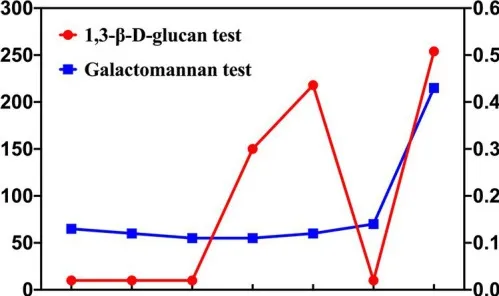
Dynamic monitoring of G and GM tests on 3, 7, 38, 49, 81, 94, and 116 days after HSCT.
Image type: pathology (immunostaining)